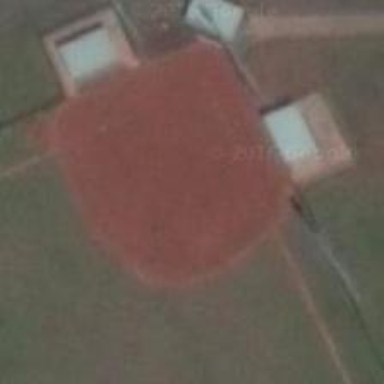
This is a fan-shaped land with three buildings aside .